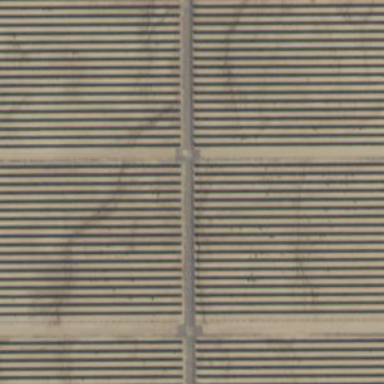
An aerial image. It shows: Solar power generator using photovoltaic panels.